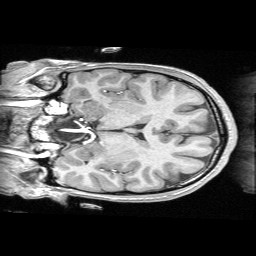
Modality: T1w
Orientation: coronal